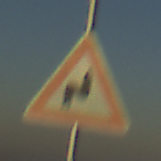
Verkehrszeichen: DoppelkurveRechts
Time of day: SunriseSunset
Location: Outdoor (Nature)
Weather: Clear
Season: NotSpecified
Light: Natural